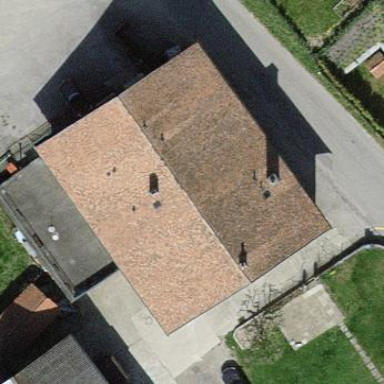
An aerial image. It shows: Simple house.